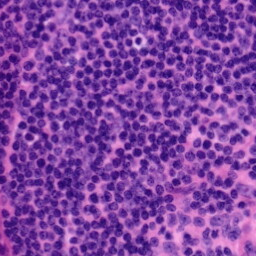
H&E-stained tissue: Tonsil